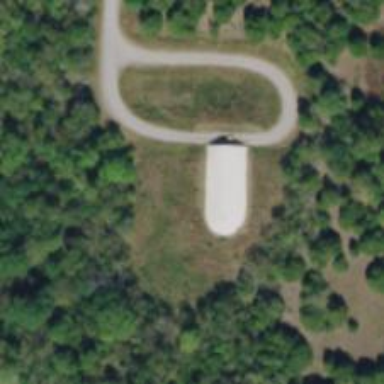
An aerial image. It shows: Military bunker for protection and defense.